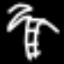
Label: palm tree